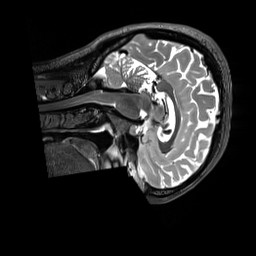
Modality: T2w
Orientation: sagittal
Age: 32
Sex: female
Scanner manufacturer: siemens
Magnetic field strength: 3 T
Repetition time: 3.2 s
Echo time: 0.728 s